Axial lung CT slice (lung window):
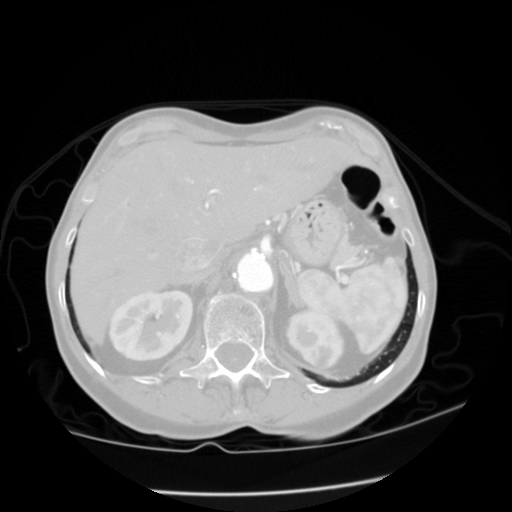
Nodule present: no